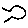
Label: fish